Aerial crown-view tile of a tropical tree (Barro Colorado Island, Panama), acquired 20250317:
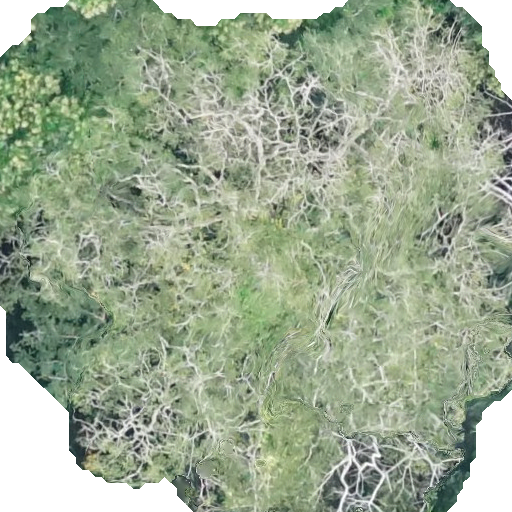
Species: Platypodium elegans
GBIF accepted scientific name: Platypodium elegans
Crown area: 380.795 m²